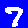
Digit: 7